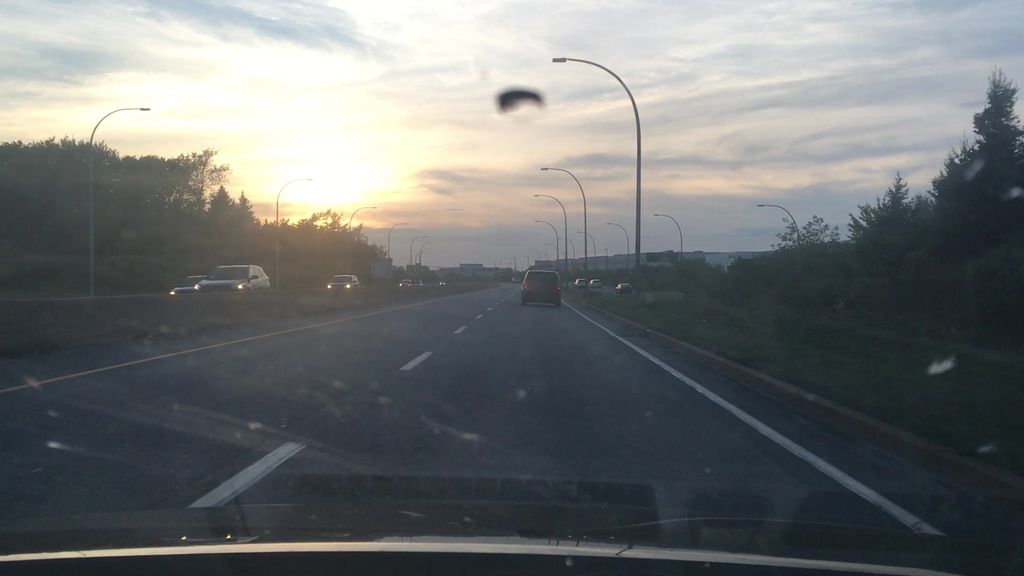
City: halifax